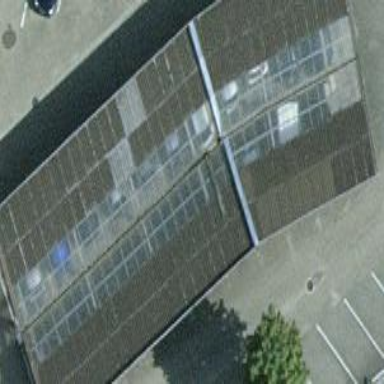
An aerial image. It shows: View of roof of building.